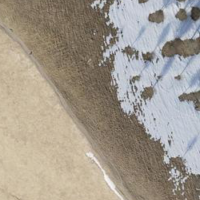
EUNIS habitat code: 41
Species observed at this site:
Crocus vernus